Question: I have to create a customize UICollectionViewCell to show a image and a name for the image, And on top of the image, there is a frame image which is 2 pixels bigger in width and height than the image. However, no matter what I do, the image seems to be bigger than the frame image. I did the same thing for the table view, and it works perfect.
Here is the code:
'''
//GridCell.h
@interface GridCell : UICollectionViewCell
@property(nonatomic, strong) UILabel *lblName;
@property(nonatomic, strong) UIImageView *image;
@end
//GridCell.m
#import "GridCell.h"
@implementation GridCell
@synthesize image, lblName;
- (id)initWithFrame:(CGRect)frame
{
self = [super initWithFrame:frame];
if (self) {
// Initialization code
UIImage *bg = [UIImage imageNamed:@"borderUIimgLg.png"];
UIImageView *bgImage = [[UIImageView alloc] initWithFrame:CGRectMake(0.0, 0.0, frame.size.width, frame.size.width)];
[bgImage setImage:bg];
[bgImage setContentMode:UIViewContentModeScaleAspectFill];
NSLog(@"BG Image size %f, %f", bgImage.frame.size.width, bgImage.frame.size.height);
UIImageView *contentImage = [[UIImageView alloc] initWithFrame:CGRectMake(2.0, 2.0, frame.size.width-4.0, frame.size.width-4.0)];
[contentImage setContentMode:UIViewContentModeScaleAspectFill];
[contentImage setClipsToBounds:YES];
self.image = contentImage;
[self.contentView addSubview:self.image];
[self.contentView addSubview:bgImage];
UILabel *label = [[UILabel alloc] initWithFrame:CGRectMake(2.0, frame.size.width, frame.size.width - 4.0, 21.0)];
[label setFont:[UIFont fontWithName:@"HelveticaNeue-Bold" size:11.0]];
[label setTextAlignment:NSTextAlignmentCenter];
[label setBackgroundColor:[UIColor clearColor]];
self.lblName = label;
[self.contentView addSubview:self.lblName];
}
return self;
}
'''
The UICollectionViewCell has a size of 67 x 100, so in the code, the bgImage supposed to be always to be 67 x 67 and its origin is (0,0) and the contentImage supposed to have a frame of (0,0,63,63). By debugging, it seems correct. However, the conentimage always bigger than the bgImage. The original size of the image is 80 x 80 though. I have tried setClipToBounds,
setContentViewMode on either the cell.ContentView or the imageView, but none works.
A screenshot about the problem is attached.
Any help is appreciated.
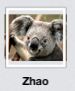
Answer: you are using 2 times frame.size.width instead of frame.size.height on the other one
edit, try this:
in the cell, when using initWithFrame methods, use the self.bounds property of the cell.
if you init the imageview inside the border use CGRectInset method to initialize the imageview with smaller bounds and set the imageviews center to same as the contentview of the cell